Question: I am trying to rotate a rectangle using the matrix (x cos th - y sin th, x sin th + y cos th). The problem is that the rectangle is getting smal and reaching the origin point per time (I am using timer). Here is my code.
'''
void WINAPI Rotate(POINT arr[5])
{
static POINT origin = { 400, 400 };
static int i;
static const double angle = 0.1;
for (i = 0; i < 5; ++i)
{
// translate
arr[i].x -= origin.x;
arr[i].y -= origin.y;
// rotate
arr[i].x = arr[i].x * cos(angle) - arr[i].y * sin(angle);
arr[i].y = arr[i].x * sin(angle) + arr[i].y * cos(angle);
// translate
arr[i].x += origin.x;
arr[i].y += origin.y;
}
}
'''
So I want the points in 'arr' to be fixed distance from the origin point after rotation. I don't want them to reach the origin point per time.
Initially:
'''
arr[0].x = 200;
arr[0].y = 100;
arr[1].x = 100;
arr[1].y = 100;
arr[2].x = 100;
arr[2].y = 200;
arr[3].x = 200;
arr[3].y = 200;
arr[4].x = arr[0].x;
arr[4].y = arr[0].y;
'''
Here are snapshots while it rotates:

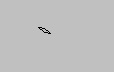
Answer: In your rotation,
'''
arr[i].x = arr[i].x * cos(angle) - arr[i].y * sin(angle);
arr[i].y = arr[i].x * sin(angle) + arr[i].y * cos(angle);
'''
you use the 'x'-coordinate to compute the new 'y'-coordinate, but you should use the old one. To fix it, use a temporary,
'''
double temp = arr[i].x * cos(angle) - arr[i].y * sin(angle);
arr[i].y = arr[i].x * sin(angle) + arr[i].y * cos(angle);
arr[i].x = temp;
'''